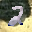
Label: 2